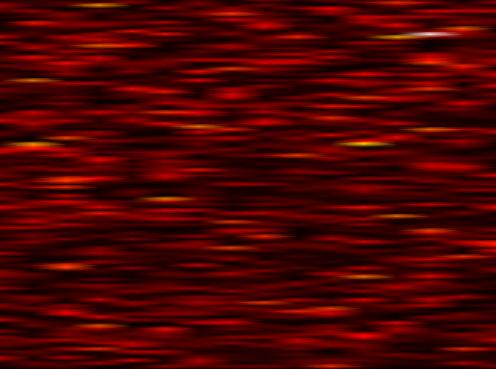
Label: WOLA